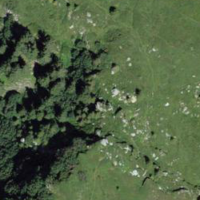
EUNIS habitat code: 31
Species observed at this site:
Arnica montana